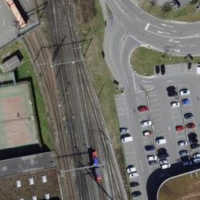
EUNIS habitat code: 54
Species observed at this site:
Lathyrus vernus